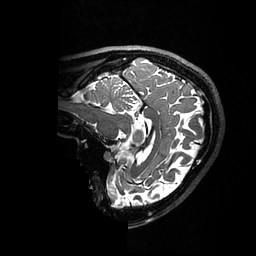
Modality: T2w
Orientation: sagittal
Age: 32
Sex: female
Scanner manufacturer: ge
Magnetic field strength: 3 T
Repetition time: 3.202 s
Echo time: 0.06629 s